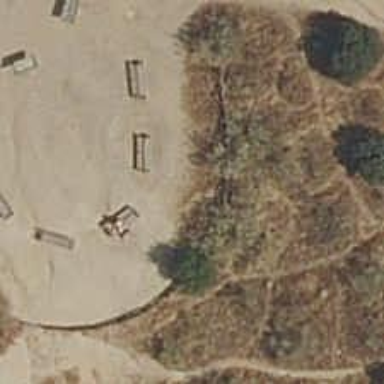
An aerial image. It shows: Bench for seating.